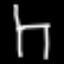
Label: chair